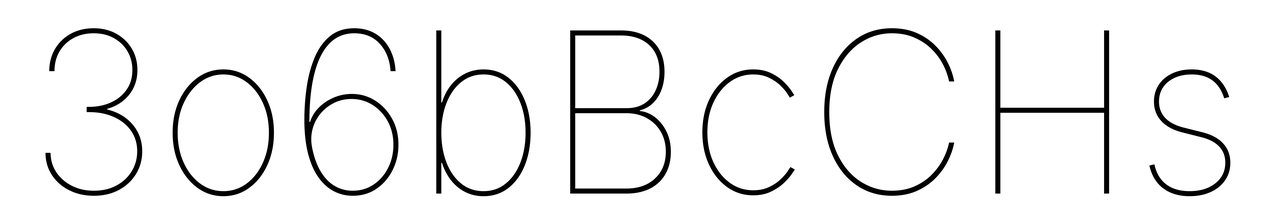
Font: Inter_Thin